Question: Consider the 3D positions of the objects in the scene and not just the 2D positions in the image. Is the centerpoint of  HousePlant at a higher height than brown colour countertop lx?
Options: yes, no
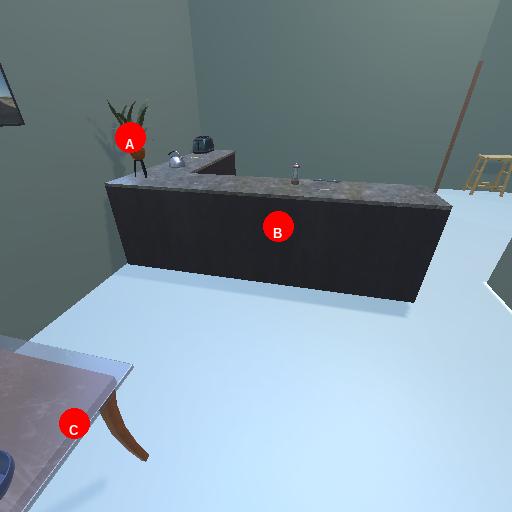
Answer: yes